Field crop: tomato
Growth stage: 1
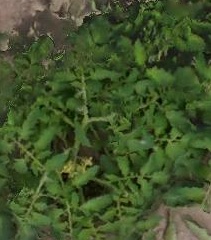
Species: tomato